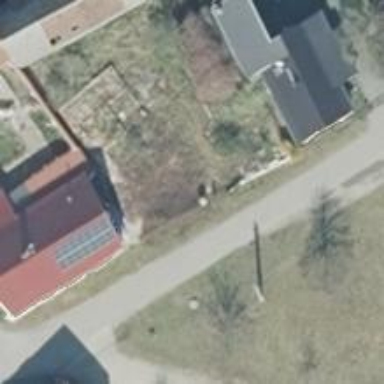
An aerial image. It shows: Simple and straightforward house.